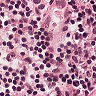
Metastatic tissue present: no